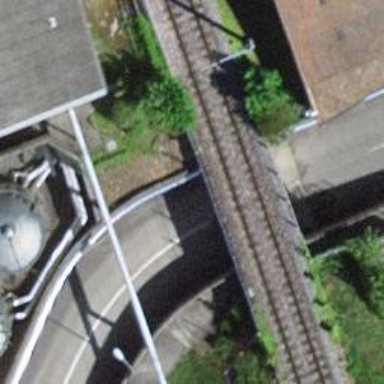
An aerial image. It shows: Man-made bridge.